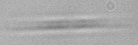
Label: Pseudo-nitzschia